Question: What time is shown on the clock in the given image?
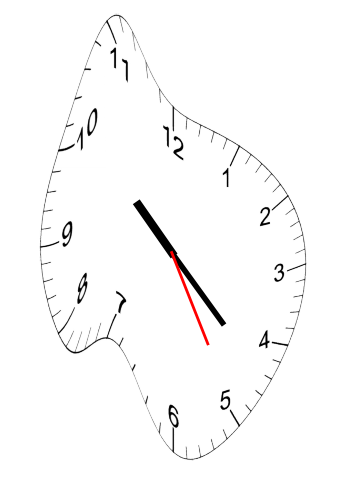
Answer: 10:22:25